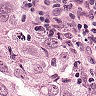
Metastatic tissue present: yes